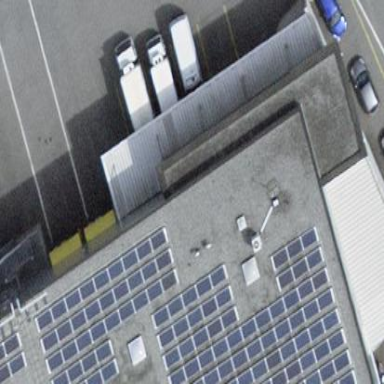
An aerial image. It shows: Solar power generator using photovoltaic panels.